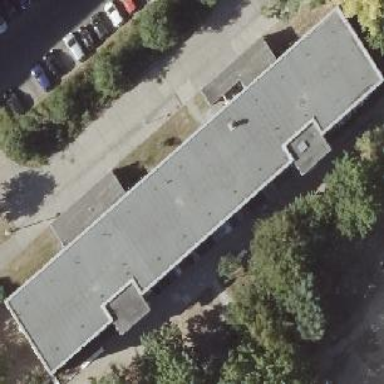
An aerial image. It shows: Kindergarten with flat roof.